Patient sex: M
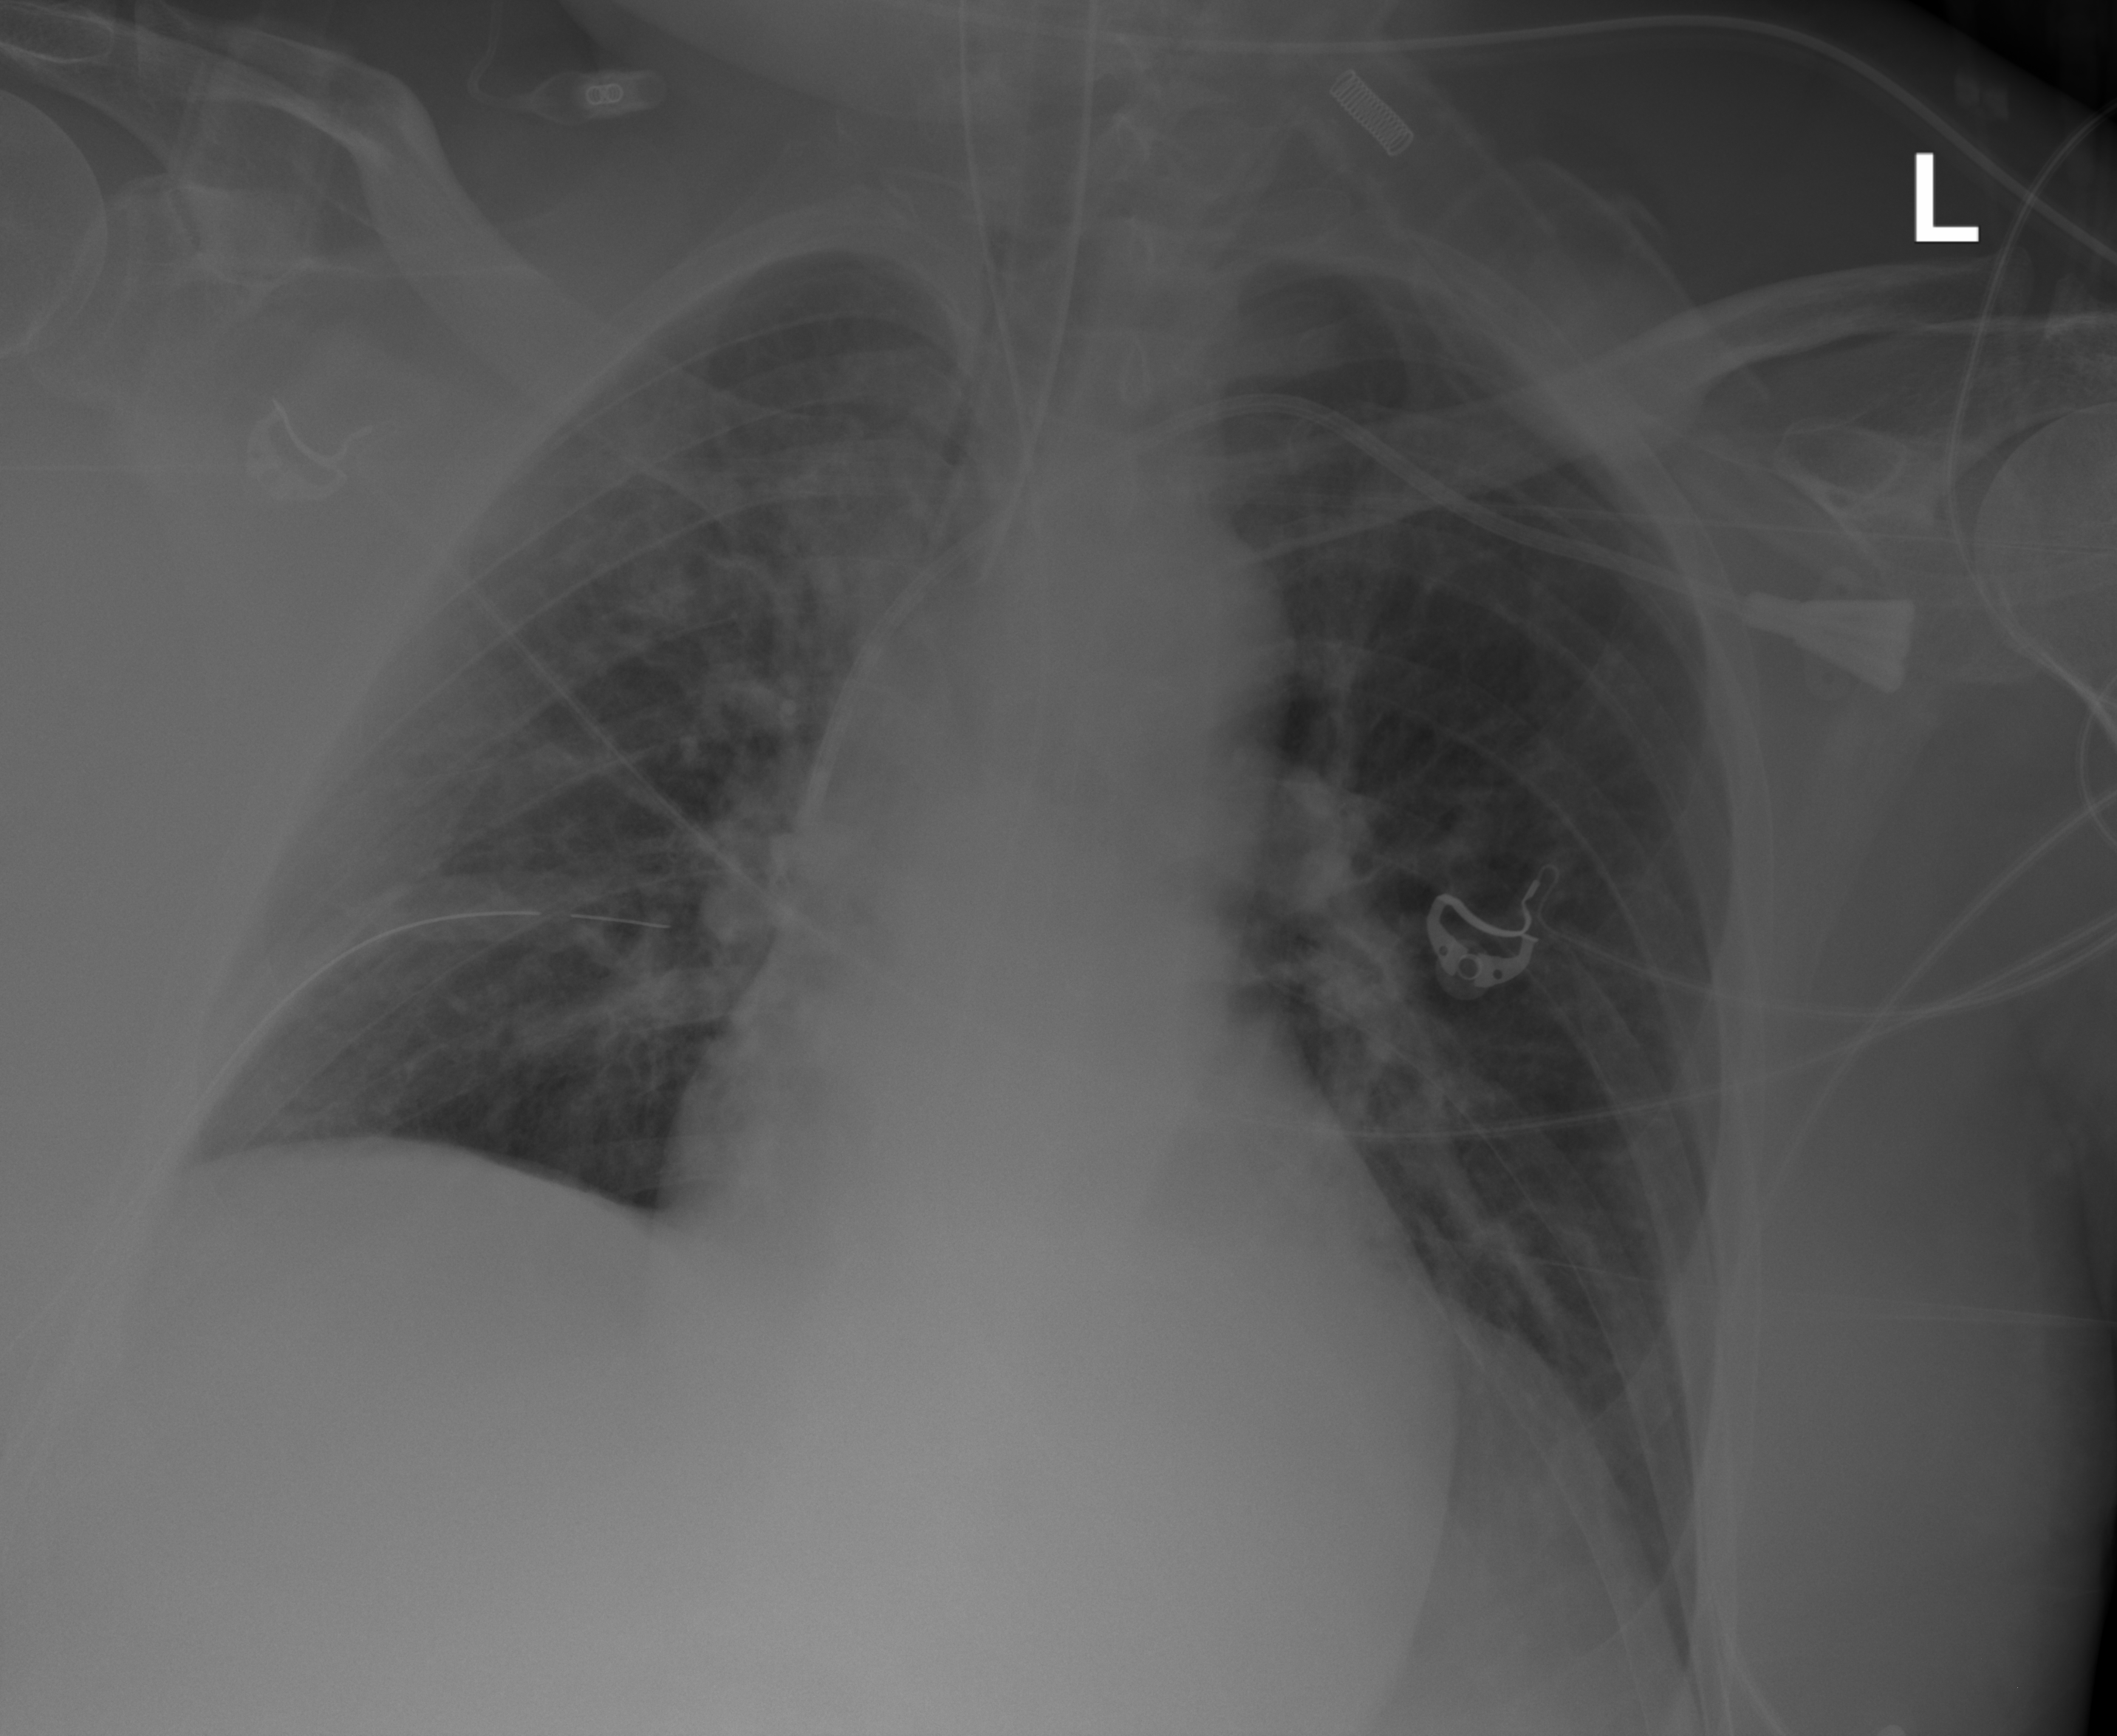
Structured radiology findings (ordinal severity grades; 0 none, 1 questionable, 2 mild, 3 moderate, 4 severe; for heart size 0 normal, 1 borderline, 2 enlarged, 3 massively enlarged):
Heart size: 0
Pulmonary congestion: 2
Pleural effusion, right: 0
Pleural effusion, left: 0
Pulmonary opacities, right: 2
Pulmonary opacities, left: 2
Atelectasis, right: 0
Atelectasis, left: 0